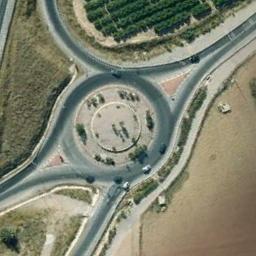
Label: roundabout